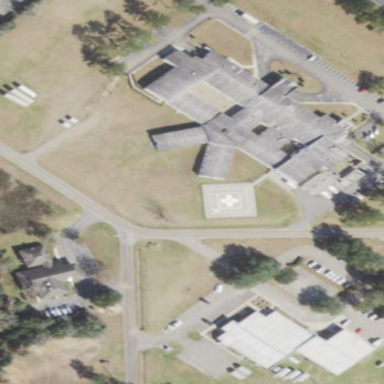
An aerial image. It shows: Hospital.